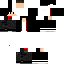
A male human skin with dark skin, wearing brown long hair dressed in a blue hoodie and black pants, featuring a closed mouth.